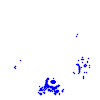
Particle: pion